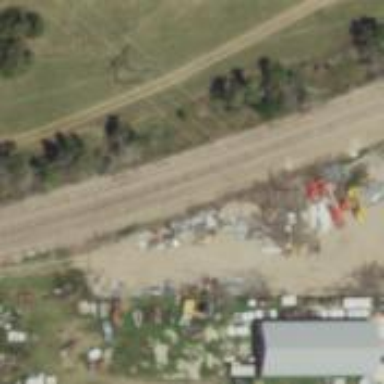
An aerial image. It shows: Railway siding for service.